Question: I want to search for some model events while filtering them both on time and related users basis.
Wnen i do it in the Grid it works fine. Yet, when i additionally input some data in grid inputs to search on Event's other attributes the ajax responce goes:
Invalid parameter number: number of bound variables does not match number of tokens.

The 'IN condition' (shown in query) is added into the criteria:
'''
$newCriteria = new CDbCriteria;
// get events id (several ) of current user
$events = $model->getEvents($currentUser);
// add the condition into criteria; 't' being the model table alias
if ($events) $newCriteria->addInCondition('t.Id', $events);
// merge with criteria from the model (DocEvents)
$newCriteria->mergeWith($model->criteria());
$dataProvider = new CActiveDataProvider('DocEvents', array(
'criteria'=>$newCriteria,//$model->criteria(),
));
$this->widget('bootstrap.widgets.TbGridView', array(
'dataProvider'=>$dataProvider,
'filter'=>$model,'columns'=>array(
'Id',
'Subject',
'EventTypeId',
'Begin',
'End',
array(
'class'=>'bootstrap.widgets.TbButtonColumn',
),
),
));
'''
The criteria in model file:
'''
public function criteria()
{
$criteria=new CDbCriteria;
$criteria->compare('Id',$this->Id);
$criteria->compare('Subject',$this->Subject,true);
$criteria->compare('Notes',$this->Notes,true);
$criteria->compare('Place',$this->Place,true);
$criteria->compare('EventTypeId',$this->EventTypeId,true);
$criteria->compare('Percentage',$this->Percentage);
$criteria->compare('ReflectInCalendar',$this->ReflectInCalendar);
$criteria->compare('ParentId',$this->ParentId);
$criteria->compare('Priority',$this->Priority);
$criteria->compare('StatusId',$this->StatusId);
$criteria->compare('Comment',$this->Comment,true);
$criteria->compare('PlanHours',$this->PlanHours);
$criteria->compare('Tags',$this->Tags,true);
$conditions=array();
if ($this->Begin) $conditions[] = 'Begin >= "' . $this->Begin . '" ';
if ($this->End) $conditions[] = 'End <= "' . $this->End . '" ';
$criteria->condition = implode(' AND ', $conditions);
return $criteria;
}
'''
How to resolve the issue?
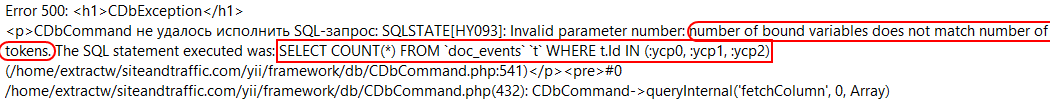
Answer: The reason it fails when you input additional data is because at least one of the 'compare' lines is being used, which ends up constructing part of the criteria's condition, along with binding a parameter for that piece of the condition (aka where clause).
However, at the end of your 'criteria()' method, you overwrite the condition with the following line:
'''
$criteria->condition = implode(' AND ', $conditions);
'''
This results in having bound parameters, but all your tokens have been overwritten.
As such, use
'''
$criteria->addCondition(implode(' AND ', $conditions));
'''
instead to keep from overwriting the where clause that you had already created.
Or, even more simply, use the following instead of imploding your '$conditions' array.
'''
if ($this->Begin) $criteria->addCondition('Begin >= "' . $this->Begin . '" ';
if ($this->End) $criteria->addCondition('End <= "' . $this->End . '" ');
'''